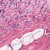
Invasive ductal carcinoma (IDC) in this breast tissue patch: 0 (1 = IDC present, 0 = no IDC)